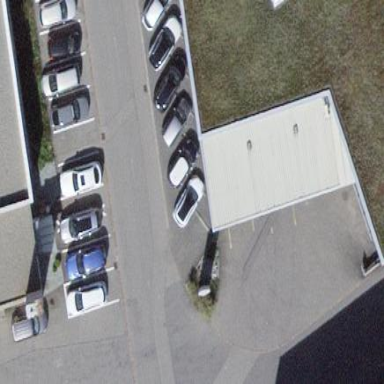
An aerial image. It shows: View of roof of building.